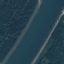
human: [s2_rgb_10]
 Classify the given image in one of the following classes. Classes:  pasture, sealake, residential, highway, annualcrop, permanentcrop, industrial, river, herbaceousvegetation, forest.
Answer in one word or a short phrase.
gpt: River